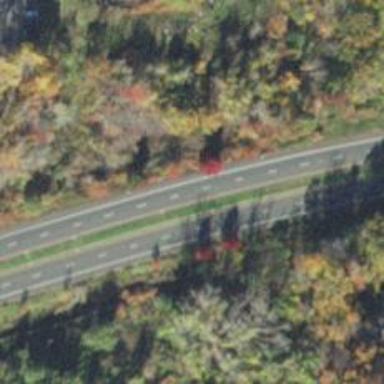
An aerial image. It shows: Trunk highway.